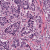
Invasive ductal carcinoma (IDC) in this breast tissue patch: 1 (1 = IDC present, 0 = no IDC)